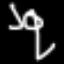
Label: squiggle